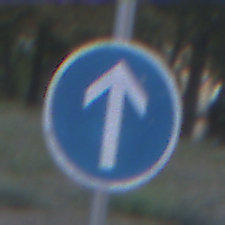
Verkehrszeichen: VorgeschriebeneFahrtrichtungGeradeaus
Umgebung: Outdoor, Urban
Tageszeit: SunriseSunset
Wetter: Clear
Licht: Natural
Jahreszeit: NotSpecified
Kontrast: LowContrast